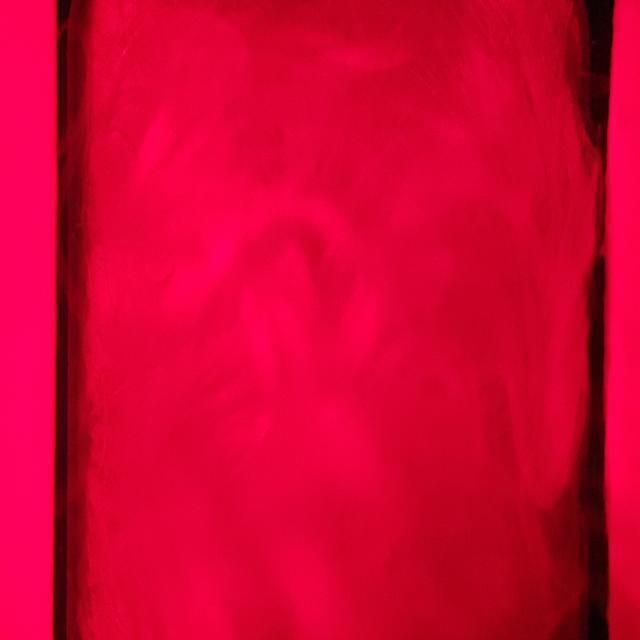
Canine fungal skin infection — characterized by alopecia, scaling, crusting, and circular lesions. Common agents include Malassezia and Candida species.